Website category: jobs
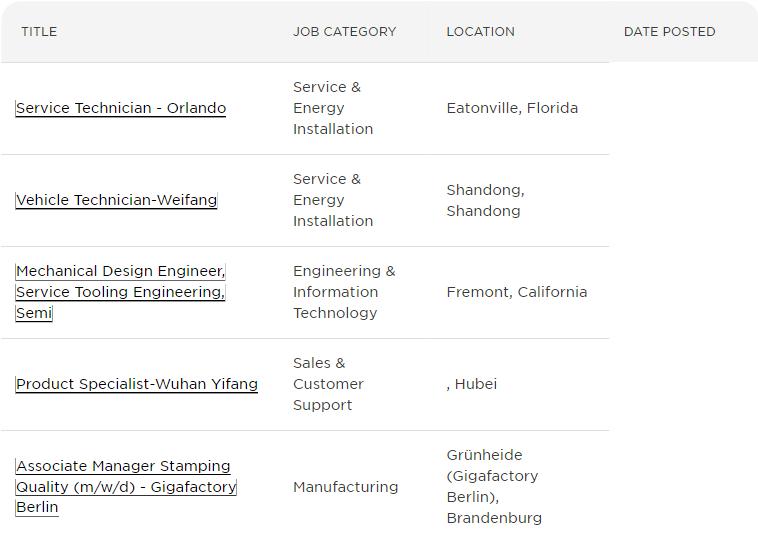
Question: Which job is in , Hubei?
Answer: Product Specialist-Wuhan Yifang

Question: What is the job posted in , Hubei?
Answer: Product Specialist-Wuhan Yifang

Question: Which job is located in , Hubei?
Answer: Product Specialist-Wuhan Yifang

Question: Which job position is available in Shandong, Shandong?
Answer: Vehicle Technician-Weifang

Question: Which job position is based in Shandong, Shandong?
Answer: Vehicle Technician-Weifang

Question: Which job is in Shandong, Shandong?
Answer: Vehicle Technician-Weifang

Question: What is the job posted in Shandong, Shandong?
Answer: Vehicle Technician-Weifang

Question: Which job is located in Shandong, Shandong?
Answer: Vehicle Technician-Weifang

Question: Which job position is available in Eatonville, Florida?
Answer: Service Technician - Orlando

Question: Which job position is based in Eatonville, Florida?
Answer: Service Technician - Orlando

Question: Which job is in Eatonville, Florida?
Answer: Service Technician - Orlando

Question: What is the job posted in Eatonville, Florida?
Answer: Service Technician - Orlando

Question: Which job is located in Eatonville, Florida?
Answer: Service Technician - Orlando